Question: After opening a microsoft word document I saw this appear on my screen. After trying to open it I got a messege saying it cannot be opened because there is a problem with the contents/ the file is corrupted.

I don't it's some kind of virus, I'm just intrested in knowing why this happens. (also the full name is: ~$w Microsoft Office Word Document (3).docx and the name of the file I opened is: Microsoft Office Word Document (3).docx so what is the ~$w for?)
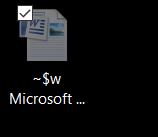
Answer: It is a temporary file created by Word itself.
Word merges them with your original file on close. Read up on it f.e. here: <URL>
> A simplified view of the scheme used to save an edited file'Create temp file Create ~wrdxxxx.tmp Write temp file Save example data to ~wrdxxxx.tmp Delete original file Delete EXAMPLE.DOC Move temp to target name Move ~wrdxxxx.tmp to Example.doc'